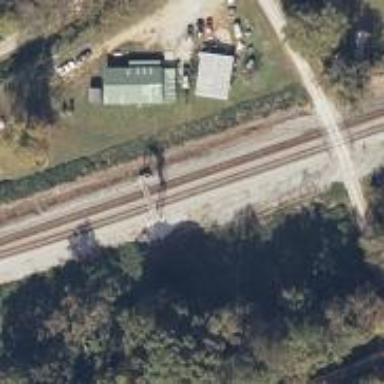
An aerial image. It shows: Railway siding for service.